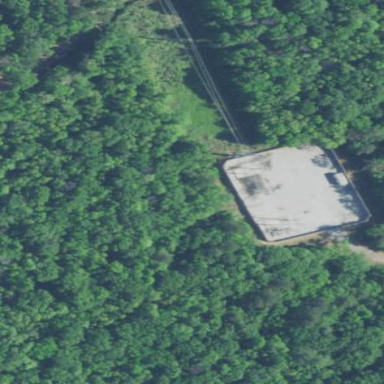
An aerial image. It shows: Substation surrounded by fence. This substation is transition station.